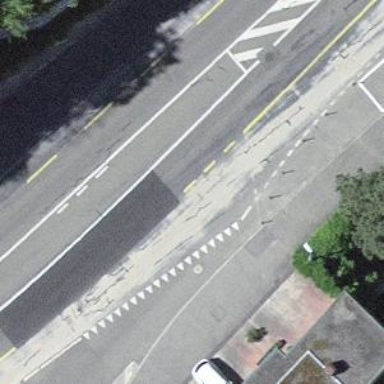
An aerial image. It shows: Primary highway with dedicated lane for cyclists.